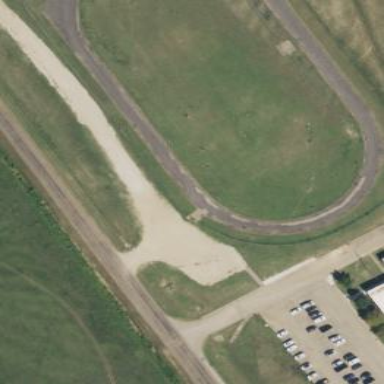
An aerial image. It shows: Track in leisure land.